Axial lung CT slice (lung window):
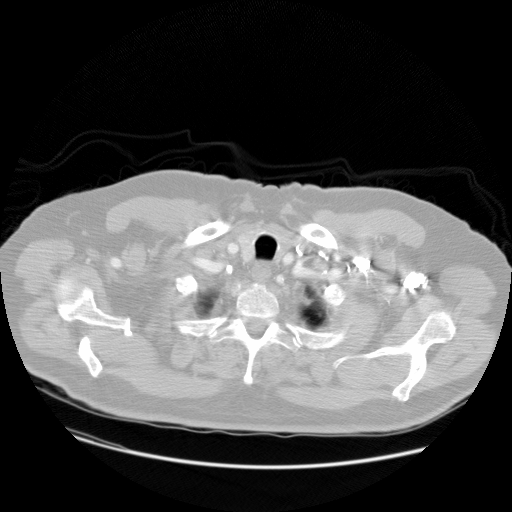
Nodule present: no